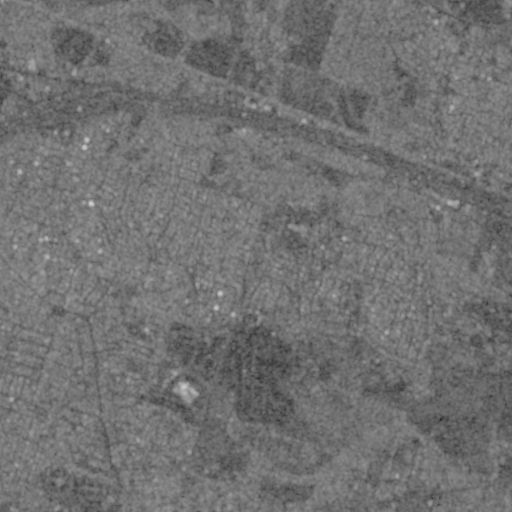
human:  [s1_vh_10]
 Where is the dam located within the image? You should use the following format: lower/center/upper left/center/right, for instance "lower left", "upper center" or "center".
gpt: The dam is located in the upper center of the image.
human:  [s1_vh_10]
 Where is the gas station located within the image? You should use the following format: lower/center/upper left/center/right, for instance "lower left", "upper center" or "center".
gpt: The gas station is located in the center right of the image.
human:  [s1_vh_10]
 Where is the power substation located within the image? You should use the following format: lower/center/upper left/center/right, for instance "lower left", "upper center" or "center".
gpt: The power substation is located in the lower left of the image.
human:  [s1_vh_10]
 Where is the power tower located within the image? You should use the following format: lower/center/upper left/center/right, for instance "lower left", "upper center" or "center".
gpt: The power tower is located in the lower of the image.
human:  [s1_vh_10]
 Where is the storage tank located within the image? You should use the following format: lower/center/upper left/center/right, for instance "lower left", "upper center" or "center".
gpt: The storage tank is located in the upper left of the image.
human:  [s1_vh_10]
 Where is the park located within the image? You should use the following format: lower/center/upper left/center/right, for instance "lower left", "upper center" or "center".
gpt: There is no park in the image.

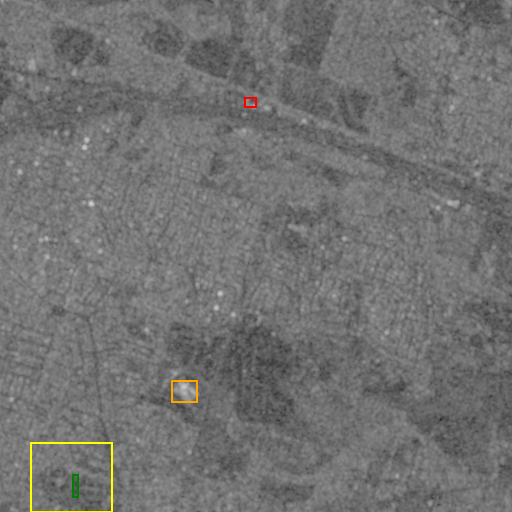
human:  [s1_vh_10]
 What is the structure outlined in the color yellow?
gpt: The structure outlined in yellow is a park.
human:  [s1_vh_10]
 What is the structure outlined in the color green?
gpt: The structure outlined in green is a parking lot.
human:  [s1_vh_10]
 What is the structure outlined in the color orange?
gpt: The structure outlined in orange is a building.
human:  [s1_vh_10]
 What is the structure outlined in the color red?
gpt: The structure outlined in red is a building.
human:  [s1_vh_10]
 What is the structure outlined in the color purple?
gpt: There is no purple outline.